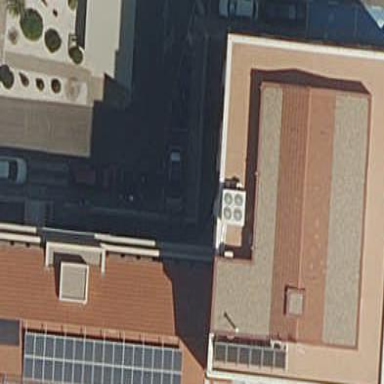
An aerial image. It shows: Public building.